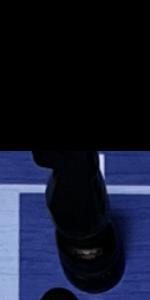
Label: Knight_Black